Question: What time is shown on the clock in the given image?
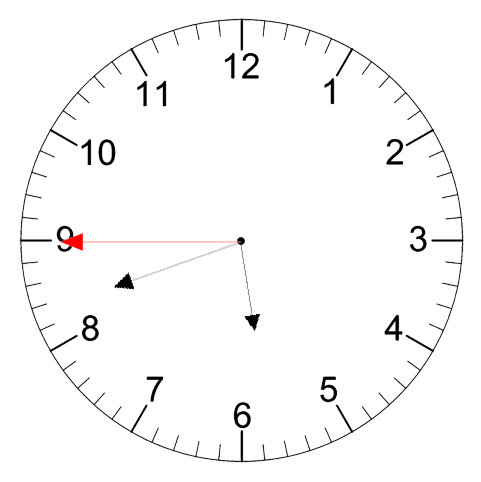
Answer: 05:41:45